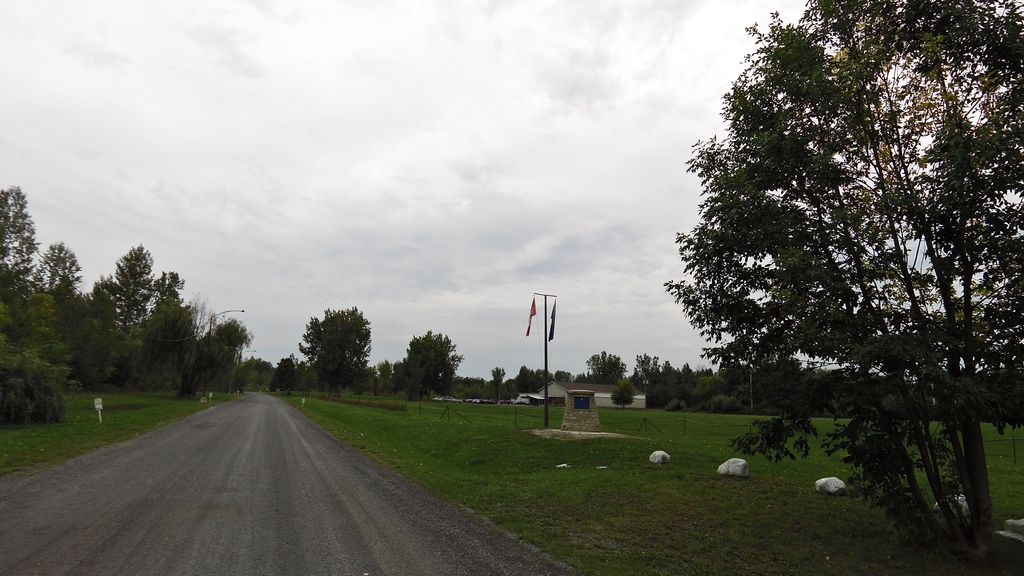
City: ottawa-gatineau